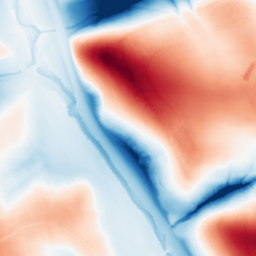
Category: classical
Decomposition family: gaussian_anisotropic
Decomposition parameters: sigma_x: 20
sigma_y: 50
Upsampling method: regularized
Upsampling parameters: scale: 2
lambda_reg: 0.01
Upsampling scale: 2